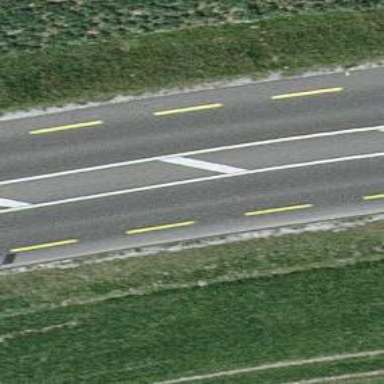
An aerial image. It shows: Secondary road with asphalt surface and dedicated cycle lane.